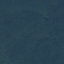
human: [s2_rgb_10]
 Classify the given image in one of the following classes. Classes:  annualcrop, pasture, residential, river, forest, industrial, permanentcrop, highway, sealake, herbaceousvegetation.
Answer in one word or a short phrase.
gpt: Forest